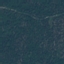
Label: Forest